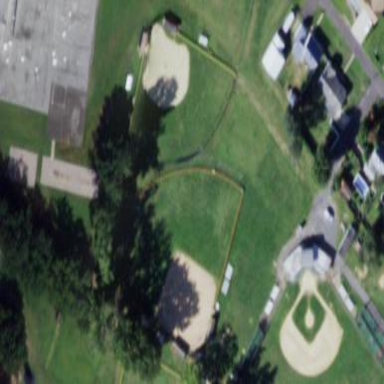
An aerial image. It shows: Baseball pitch for leisure land.